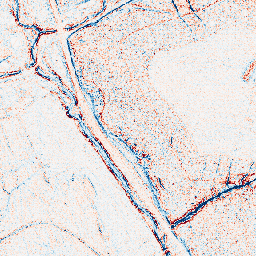
Category: edge_preserving
Decomposition family: anisotropic_diffusion
Decomposition parameters: iterations: 5
kappa: 50
gamma: 0.05
Upsampling method: nearest
Upsampling parameters: scale: 4
Upsampling scale: 4